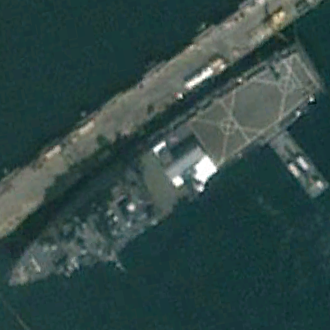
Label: combat